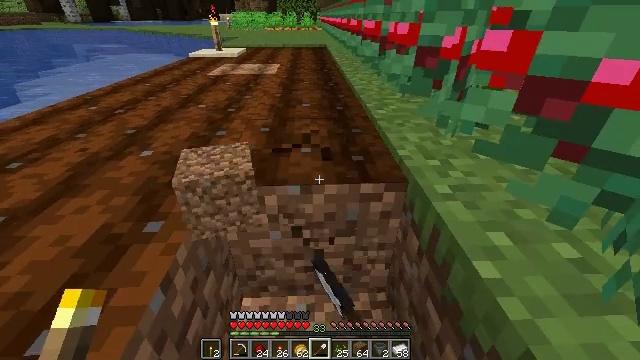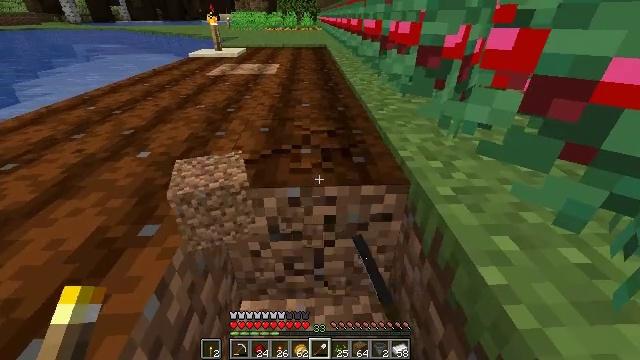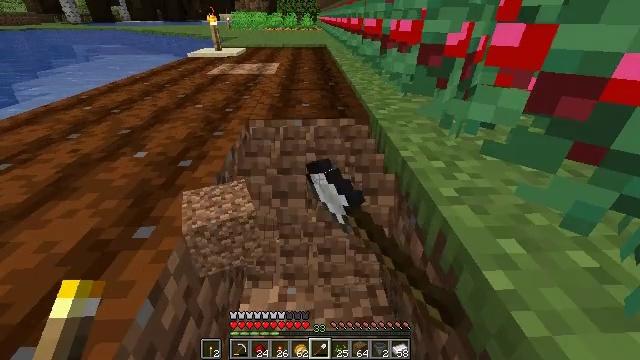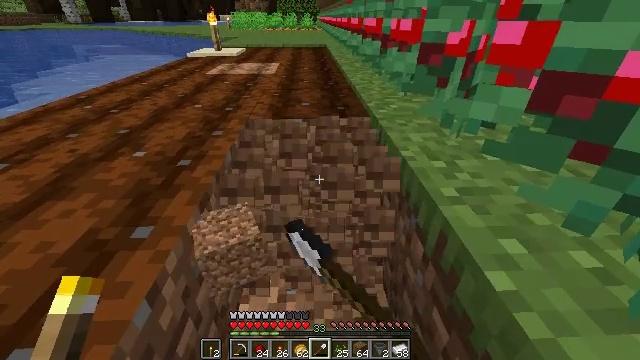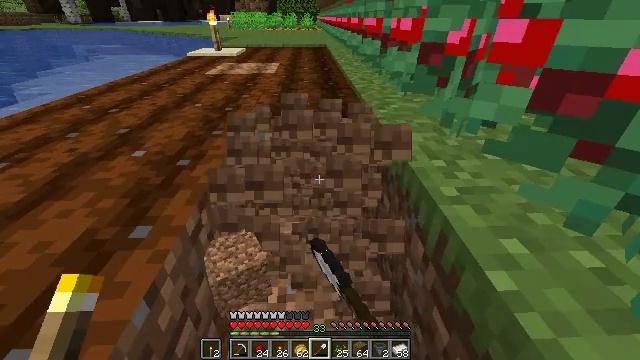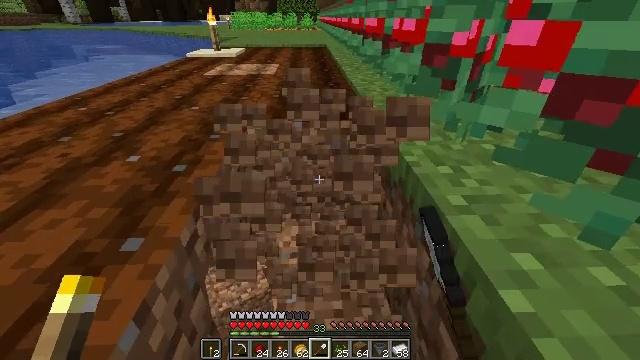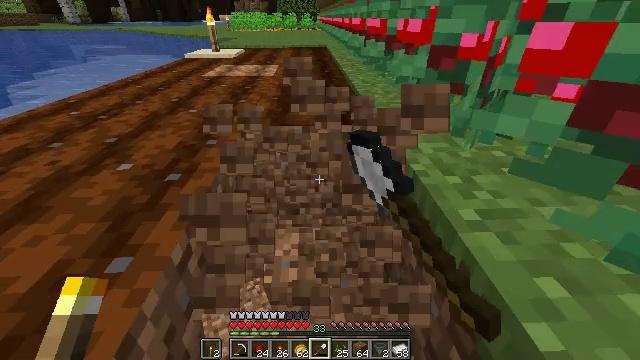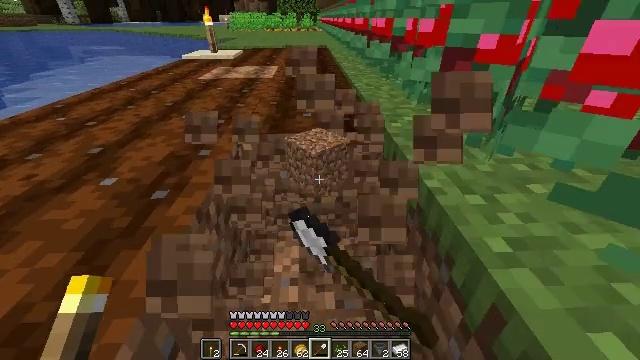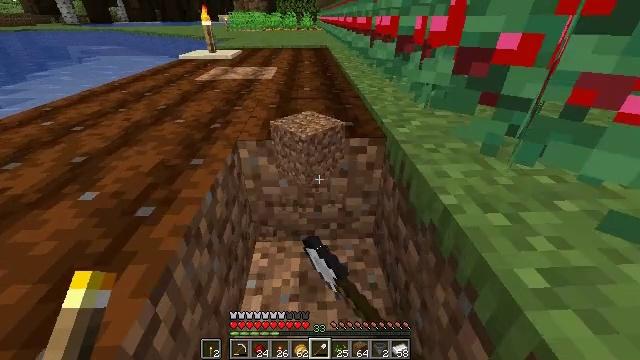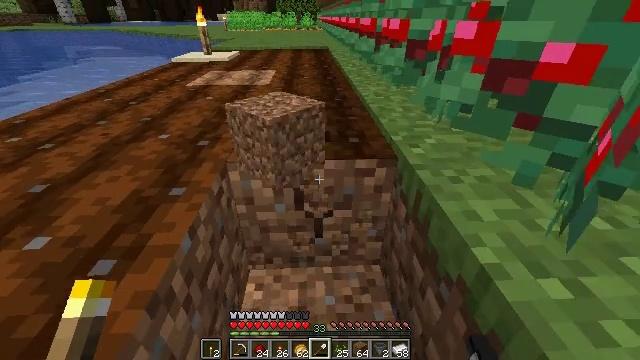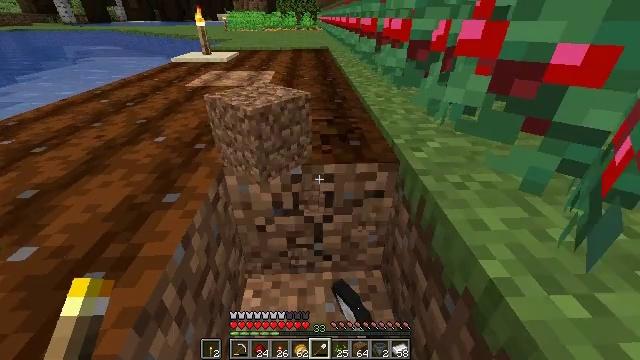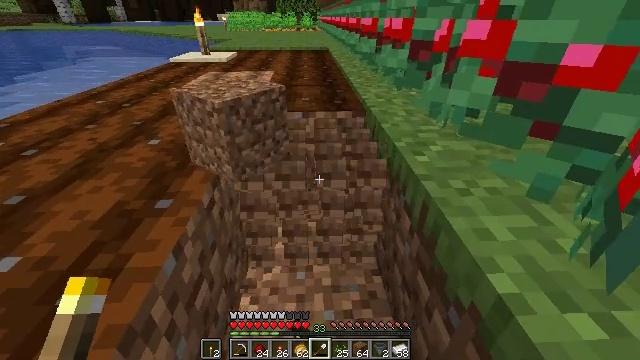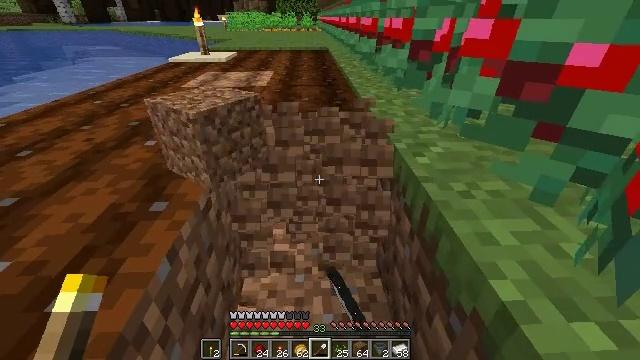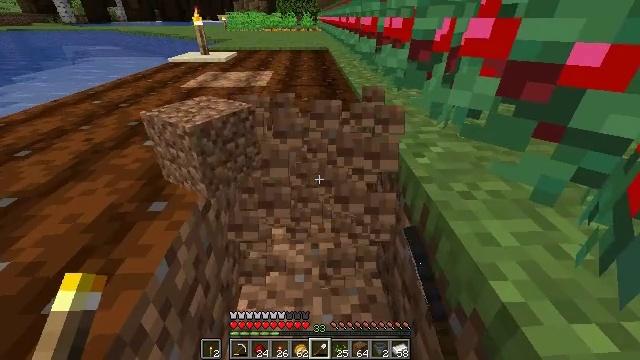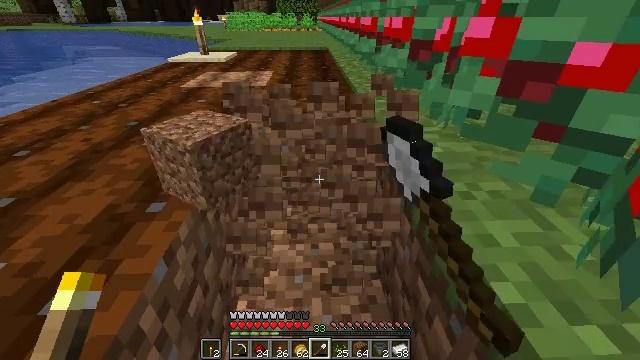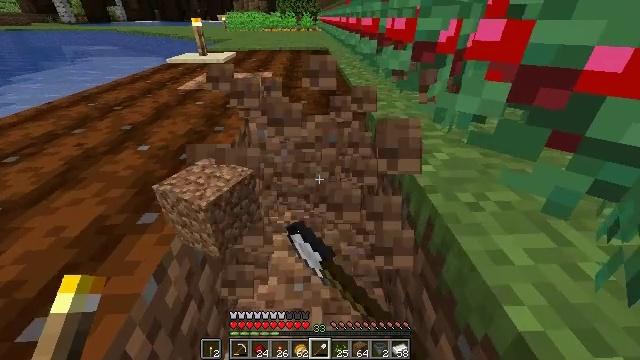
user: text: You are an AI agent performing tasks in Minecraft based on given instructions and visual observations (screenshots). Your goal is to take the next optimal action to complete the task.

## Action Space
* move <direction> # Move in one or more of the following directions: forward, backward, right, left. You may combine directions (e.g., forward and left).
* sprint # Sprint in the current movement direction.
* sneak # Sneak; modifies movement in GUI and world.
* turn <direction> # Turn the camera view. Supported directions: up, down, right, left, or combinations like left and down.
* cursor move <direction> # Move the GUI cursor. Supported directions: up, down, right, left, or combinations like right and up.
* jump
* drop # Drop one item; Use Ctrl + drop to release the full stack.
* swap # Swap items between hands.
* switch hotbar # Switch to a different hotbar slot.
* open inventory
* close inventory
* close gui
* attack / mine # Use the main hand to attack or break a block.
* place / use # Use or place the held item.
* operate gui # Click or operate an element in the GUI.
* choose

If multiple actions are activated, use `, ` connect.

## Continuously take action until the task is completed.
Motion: motion action
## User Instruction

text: Harvest farmland back to plain soil.
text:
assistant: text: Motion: attack / mine
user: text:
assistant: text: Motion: attack / mine
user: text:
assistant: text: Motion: attack / mine
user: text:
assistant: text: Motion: attack / mine
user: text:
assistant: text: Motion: move forward, attack / mine
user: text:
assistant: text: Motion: move forward, attack / mine
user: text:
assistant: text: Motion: move forward, attack / mine
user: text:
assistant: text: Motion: move forward, attack / mine
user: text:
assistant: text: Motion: attack / mine
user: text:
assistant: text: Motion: attack / mine
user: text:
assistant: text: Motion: attack / mine
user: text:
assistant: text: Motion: attack / mine
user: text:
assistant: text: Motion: attack / mine
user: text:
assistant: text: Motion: attack / mine
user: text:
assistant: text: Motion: move forward, attack / mine
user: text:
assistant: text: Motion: move forward, attack / mine
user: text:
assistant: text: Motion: move forward, attack / mine
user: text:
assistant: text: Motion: move forward, attack / mine
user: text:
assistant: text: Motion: move forward, attack / mine
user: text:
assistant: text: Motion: attack / mine
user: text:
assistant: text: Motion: attack / mine
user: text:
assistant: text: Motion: attack / mine
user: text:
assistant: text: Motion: attack / mine
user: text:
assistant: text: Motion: attack / mine
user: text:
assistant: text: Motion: move forward, attack / mine
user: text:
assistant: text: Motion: move forward, attack / mine
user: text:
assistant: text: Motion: move forward, attack / mine
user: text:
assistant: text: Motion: move forward, attack / mine
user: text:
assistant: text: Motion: attack / mine
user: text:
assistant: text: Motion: attack / mine